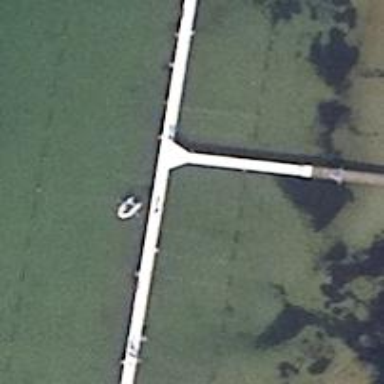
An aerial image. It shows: Man-made pier.